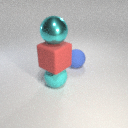
large cyan metal sphere above large cyan rubber sphere